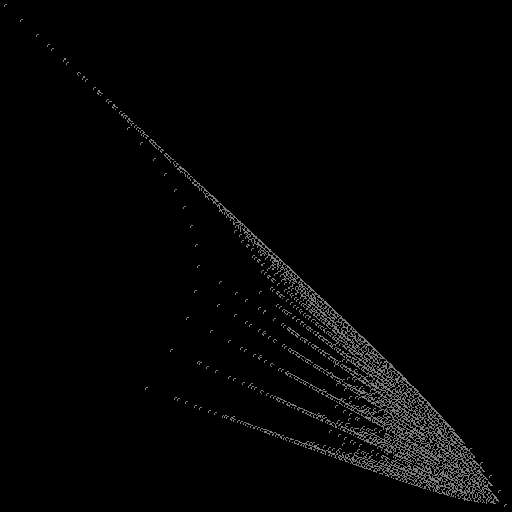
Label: drumlin